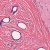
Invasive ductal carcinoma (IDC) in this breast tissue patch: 1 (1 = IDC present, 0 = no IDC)